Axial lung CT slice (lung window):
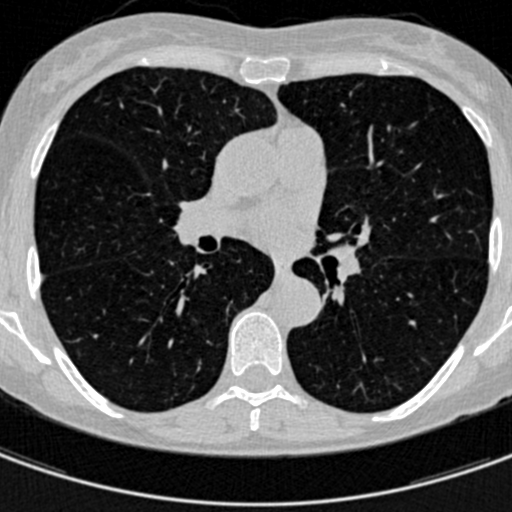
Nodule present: no